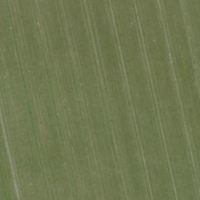
EUNIS habitat code: 52
Species observed at this site:
Buteo buteo
Larus michahellis